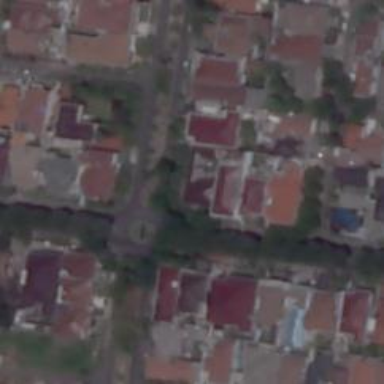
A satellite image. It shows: Residential road.